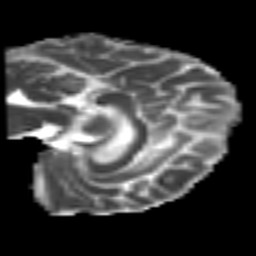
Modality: MD
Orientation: sagittal
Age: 53
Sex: male
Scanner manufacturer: siemens
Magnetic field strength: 3 T
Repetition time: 4.987 s
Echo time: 0.0792 s